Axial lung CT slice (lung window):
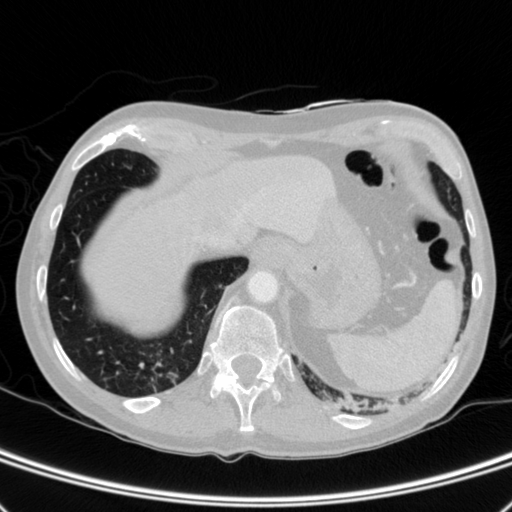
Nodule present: no